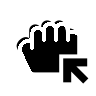
Cursor type: move
OS/theme: linux-notwaita
Variant: black